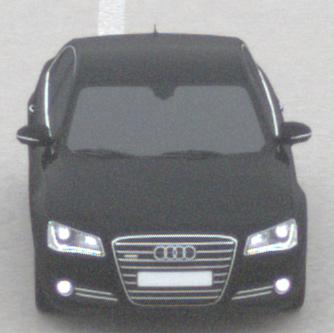
Make: Audi
Model: A8 D4
Model produced from: 2009
Model produced until: 2017
Doors: 4
Color: black
Road condition: dry road
Daytime: midday
Contrast: low contrast